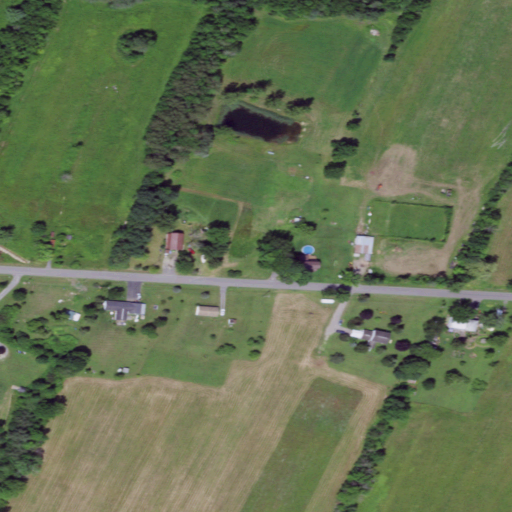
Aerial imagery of ridge(s) in New York named Smith Ridge containing pasture, cultivated crops, open development, deciduous forest, shrub, low intensity development, and medium intensity development